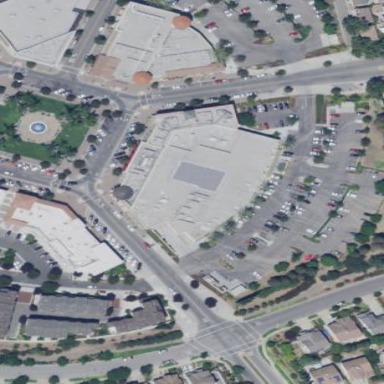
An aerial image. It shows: Supermarket.